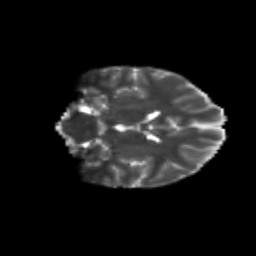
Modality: T2w
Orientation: coronal
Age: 14
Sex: male
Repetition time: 9.512 s
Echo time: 0.089 s